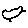
Label: bird